Field crop: maize
Growth stage: 2
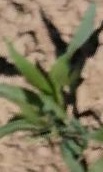
Species: maize